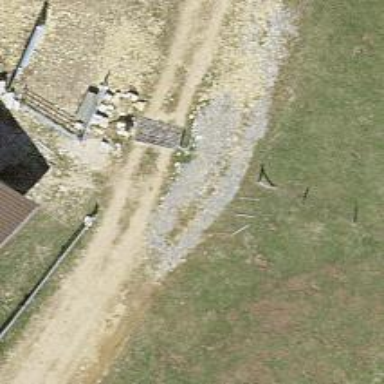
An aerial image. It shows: Cattle grid.